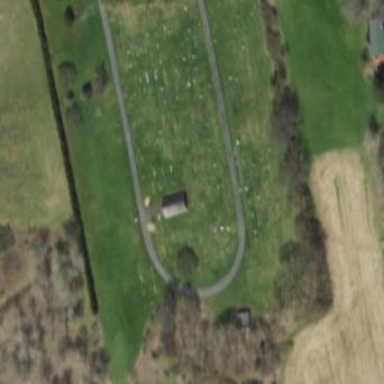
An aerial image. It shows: Cemetery.